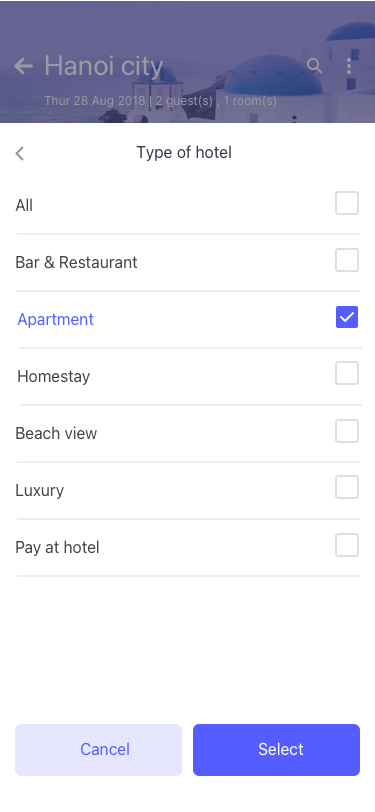
Text in this UI design:
Hanoi city
Thur 28 Aug 2018 | 2 guest(s) , 1 room(s)
20 km
Anh Duong Hotel
Karterádos 847 00, Greece Have breakfast payment at the hotel
Xem gía tốt
3,9 Excellent (100 votes)
$ 2.000

20 km
Anh Duong Hotel
Karterádos 847 00, Greece Have breakfast payment at the hotel
Xem gía tốt
3,9 Excellent (100 votes)
$ 2.000

20 km
Anh Duong Hotel
Karterádos 847 00, Greece Have breakfast payment at the hotel
3,9 Excellent (100 votes)
All
Pay at hotel
Luxury
Villa
Apartment
Fliter
Sort
Map
Search Result (50)
Type of hotel
All
Apartment
Bar & Restaurant
Homestay
Beach view
Luxury
Pay at hotel
Cancel
Select